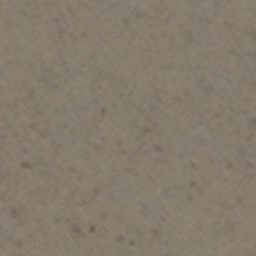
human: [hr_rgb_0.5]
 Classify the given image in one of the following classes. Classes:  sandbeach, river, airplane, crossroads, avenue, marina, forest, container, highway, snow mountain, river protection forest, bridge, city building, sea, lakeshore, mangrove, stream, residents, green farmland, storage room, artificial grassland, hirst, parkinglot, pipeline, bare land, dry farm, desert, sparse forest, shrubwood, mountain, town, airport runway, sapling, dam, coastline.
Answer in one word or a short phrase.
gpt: bare land